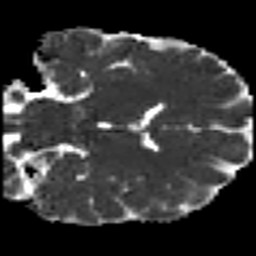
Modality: MD
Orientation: coronal
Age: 39
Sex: male
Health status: healthy
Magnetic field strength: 3 T
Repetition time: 9 s
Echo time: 0.093 s